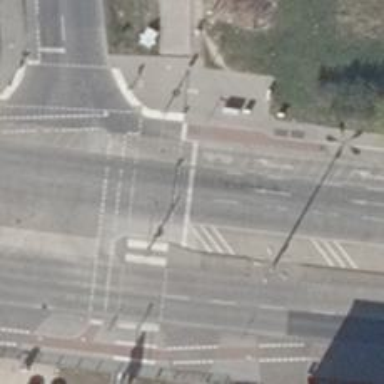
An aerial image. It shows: Road with traffic signals.